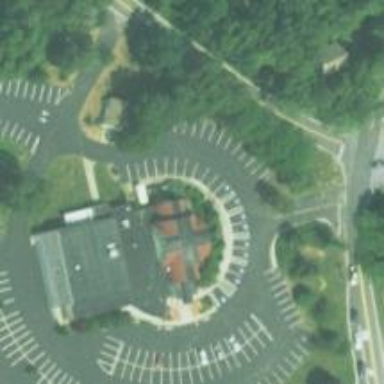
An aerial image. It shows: Parking space.